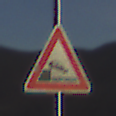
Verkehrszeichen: Ufer
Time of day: SunriseSunset
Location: Outdoor (Nature)
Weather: PartlyCloudy
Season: NotSpecified
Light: Natural